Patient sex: M
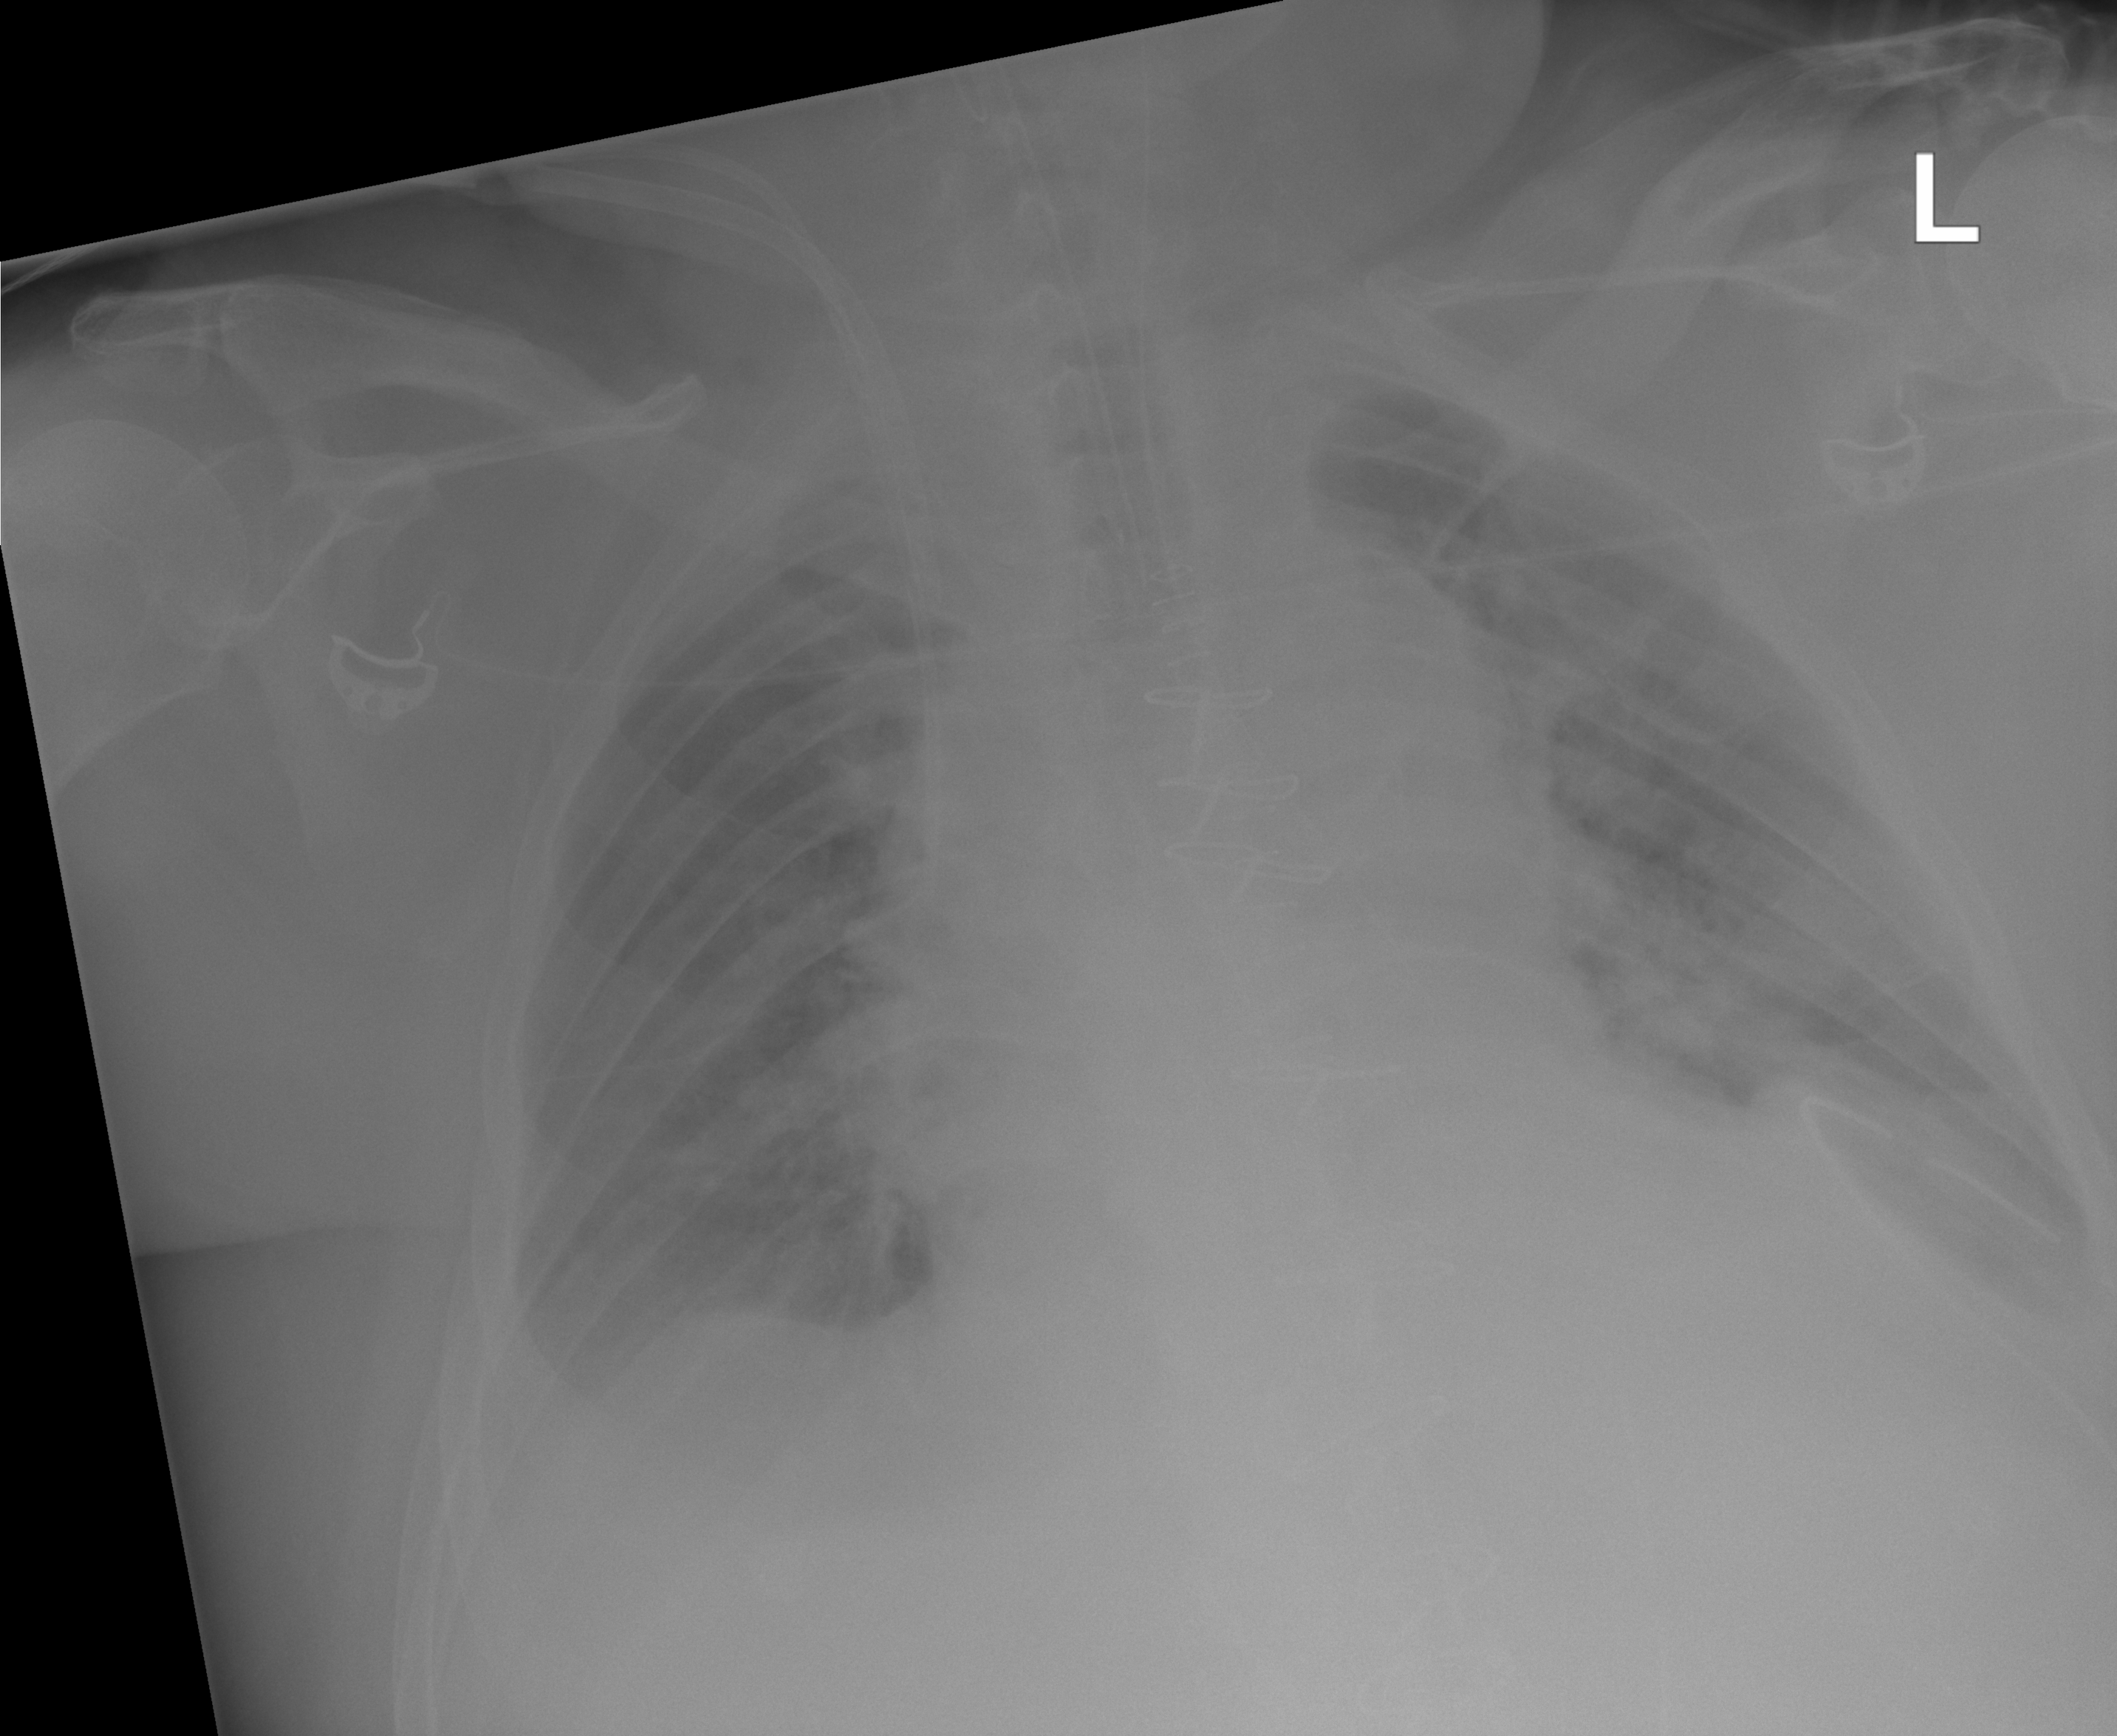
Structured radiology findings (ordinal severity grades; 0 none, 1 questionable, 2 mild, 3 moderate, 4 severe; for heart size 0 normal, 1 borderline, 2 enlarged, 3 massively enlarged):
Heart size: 1
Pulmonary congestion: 0
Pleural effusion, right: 2
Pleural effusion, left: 2
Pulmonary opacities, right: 0
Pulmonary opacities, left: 0
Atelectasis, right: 0
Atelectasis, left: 0